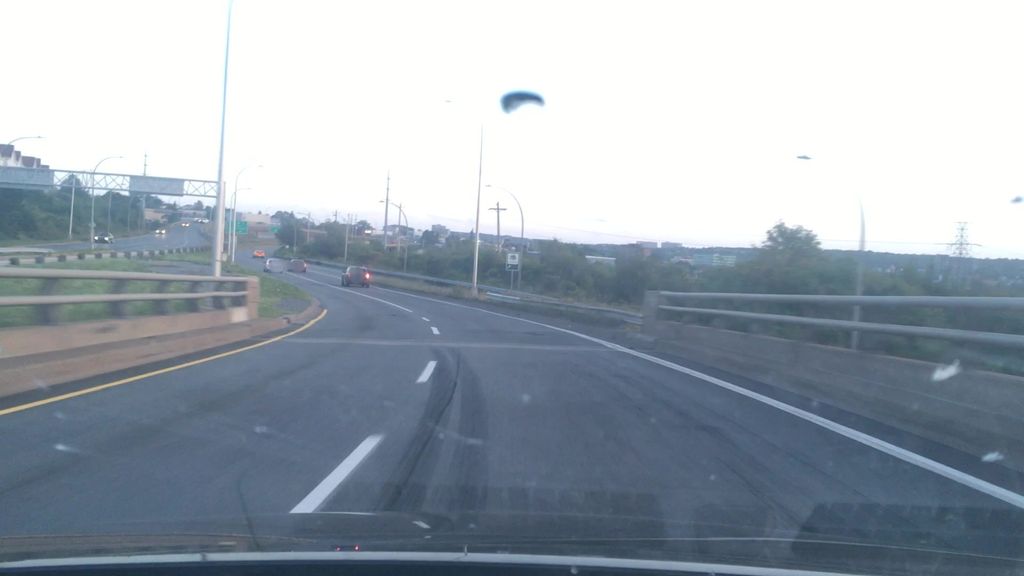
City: halifax